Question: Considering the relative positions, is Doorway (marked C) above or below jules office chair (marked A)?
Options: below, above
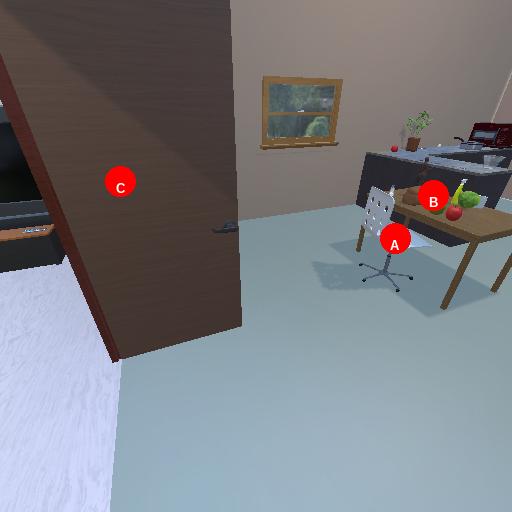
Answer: below